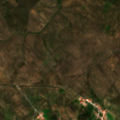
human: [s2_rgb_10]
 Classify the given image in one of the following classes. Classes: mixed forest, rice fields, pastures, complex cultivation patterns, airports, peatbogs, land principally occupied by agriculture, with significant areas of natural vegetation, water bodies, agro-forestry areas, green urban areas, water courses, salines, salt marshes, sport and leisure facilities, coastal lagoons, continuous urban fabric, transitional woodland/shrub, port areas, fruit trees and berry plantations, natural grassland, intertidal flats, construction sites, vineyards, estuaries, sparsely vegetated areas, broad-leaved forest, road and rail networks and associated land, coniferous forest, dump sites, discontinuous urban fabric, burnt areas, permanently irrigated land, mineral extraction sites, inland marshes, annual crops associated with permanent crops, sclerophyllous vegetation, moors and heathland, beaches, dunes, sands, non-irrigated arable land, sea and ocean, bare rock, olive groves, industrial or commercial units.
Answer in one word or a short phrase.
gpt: non-irrigated arable land, pastures, land principally occupied by agriculture, with significant areas of natural vegetation, transitional woodland/shrub